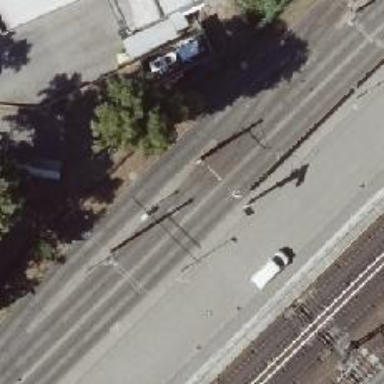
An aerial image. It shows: Tram railway siding with electrified contact lines.